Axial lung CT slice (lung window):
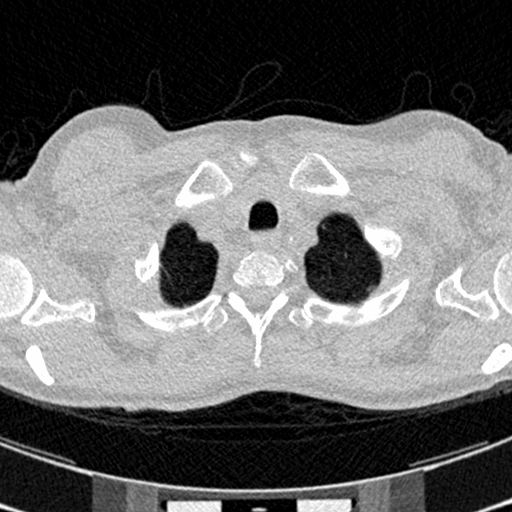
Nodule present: no